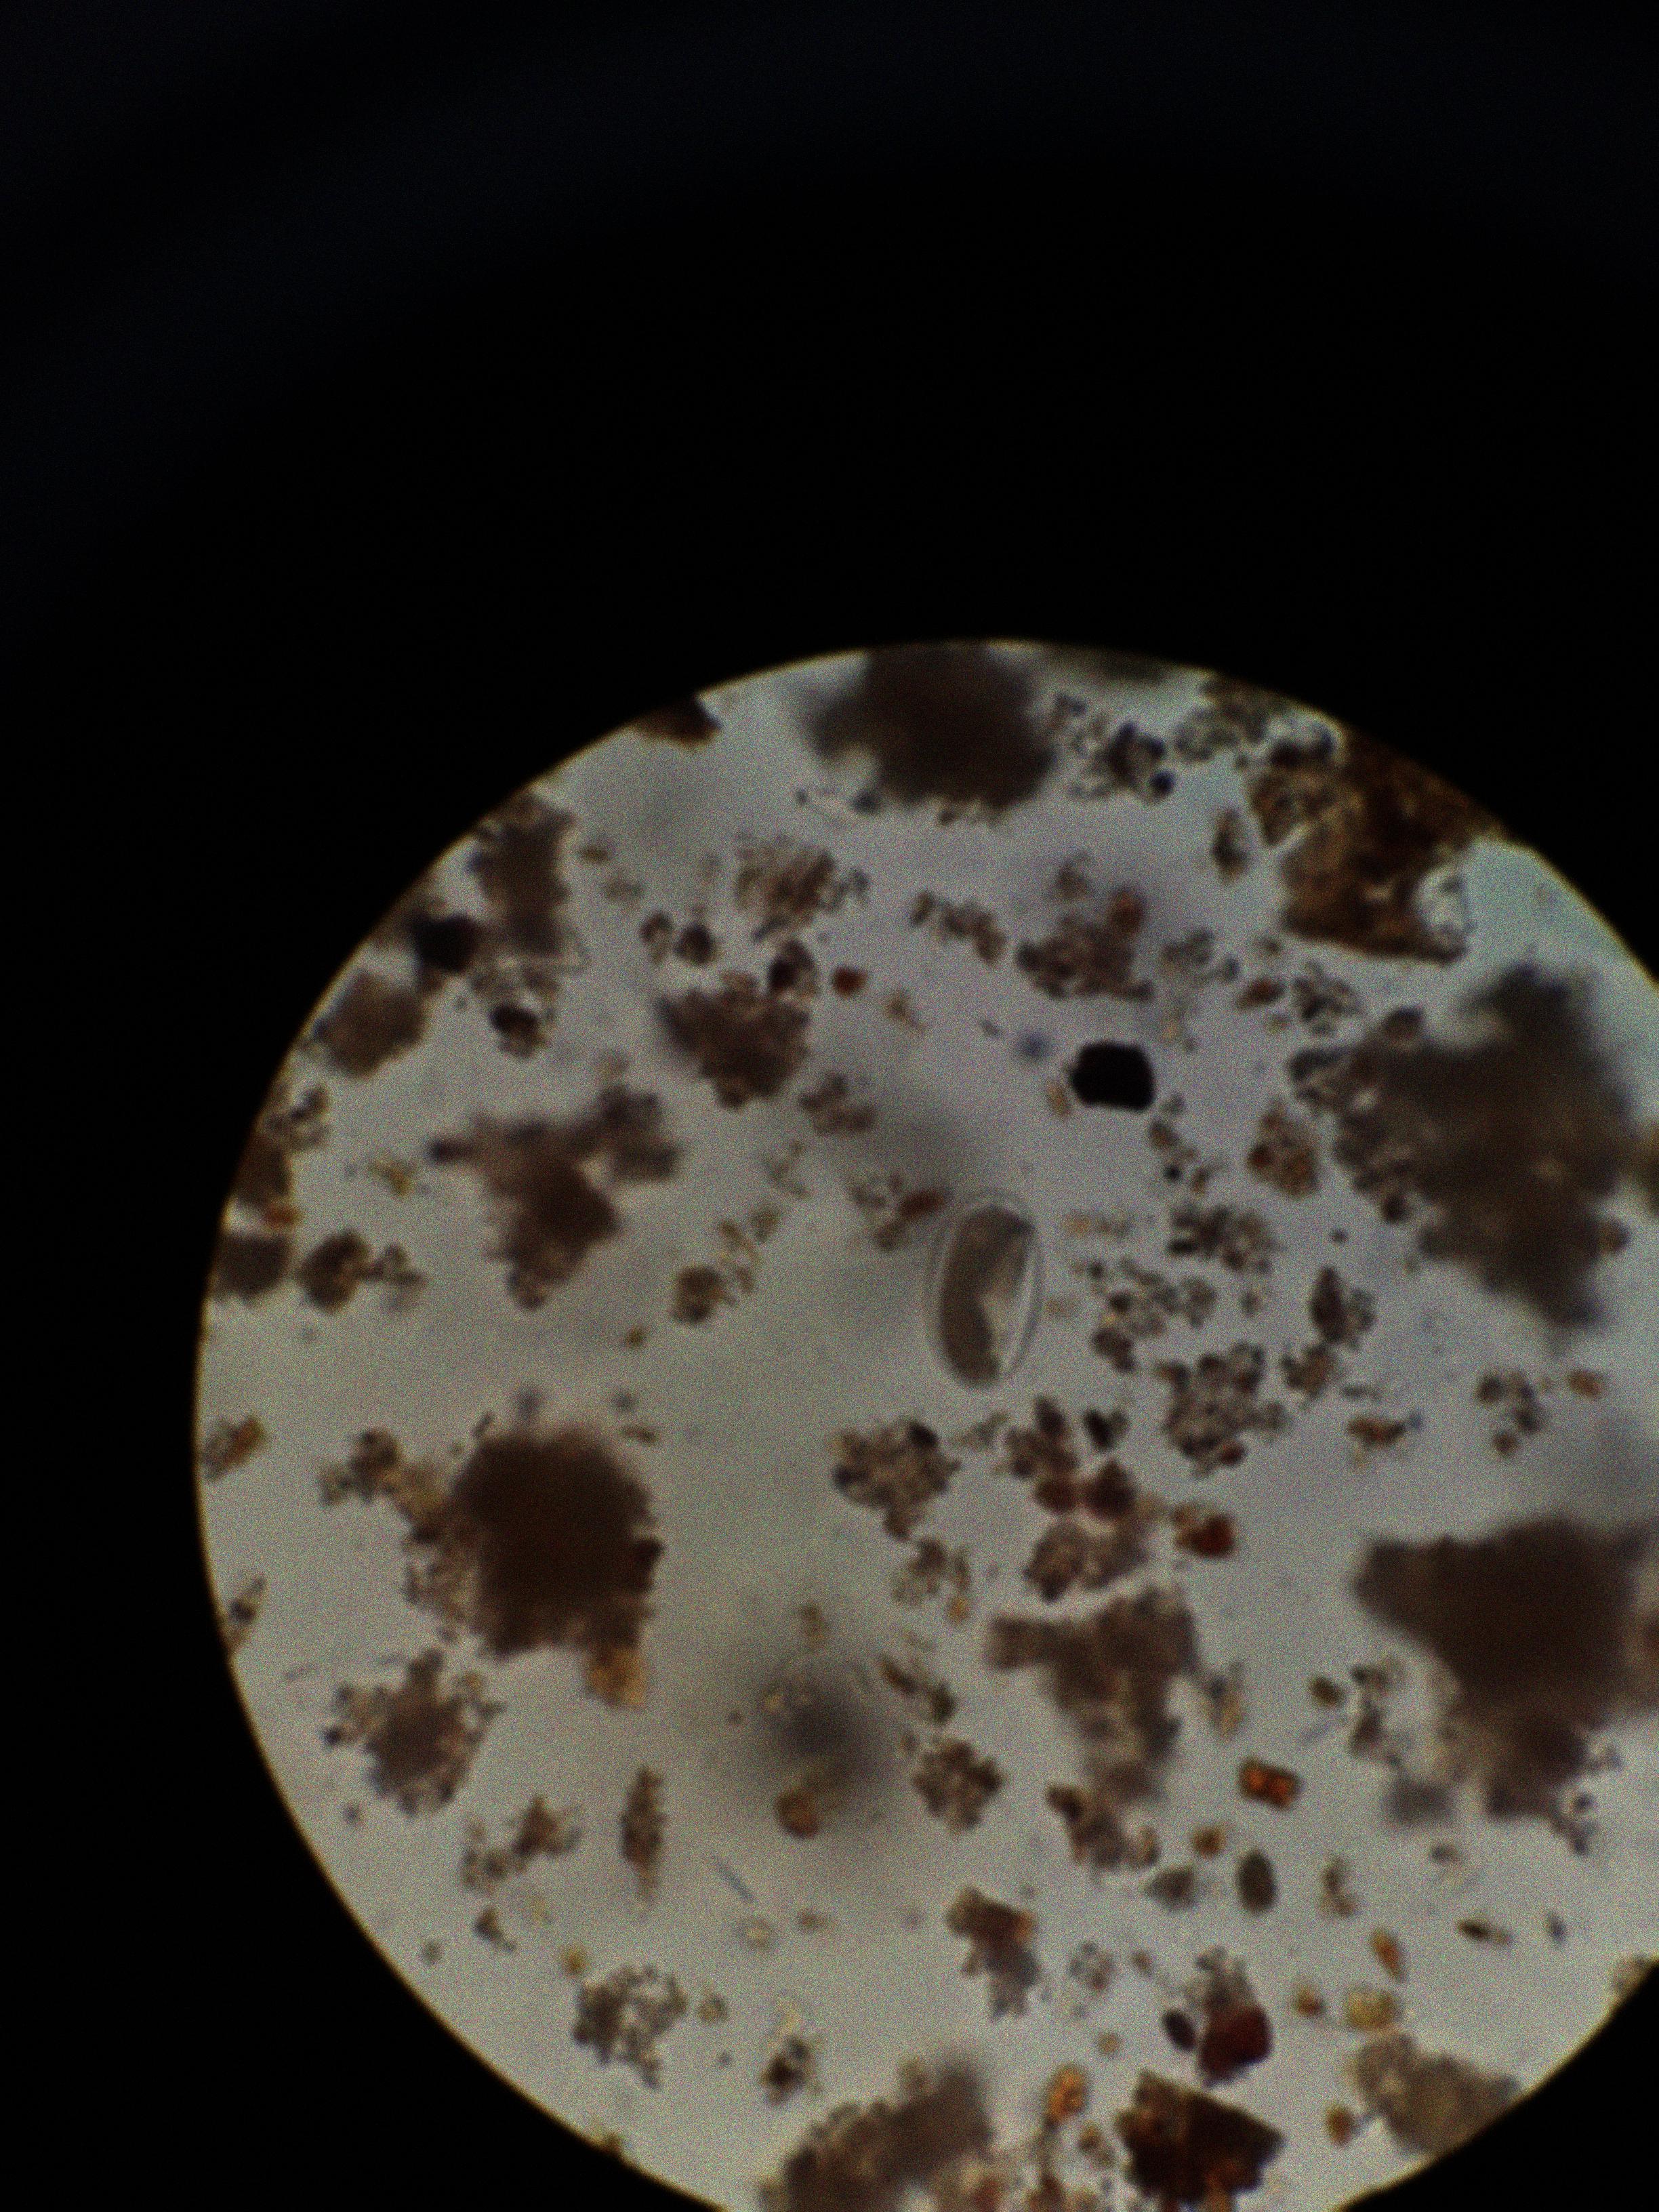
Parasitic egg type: Hookworm egg